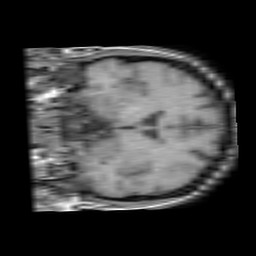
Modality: T1w
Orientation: coronal
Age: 44
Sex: female
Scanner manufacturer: philips
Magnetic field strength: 1.5 T
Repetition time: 0.2061 s
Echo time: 0.001833 s